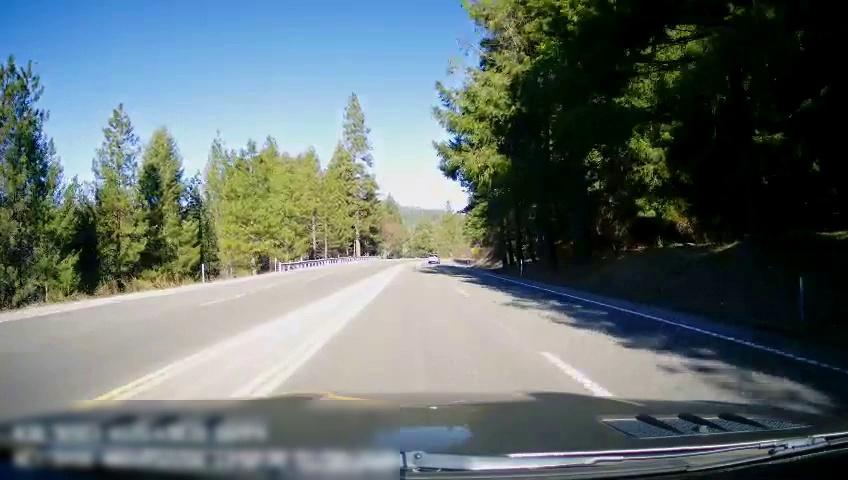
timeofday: Day
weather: Sunny
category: Drivable Space
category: Vehicles | SUV
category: Lanes | Current Lane
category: Lanes | Alternate Lane
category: Lanes | Current Lane
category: Lanes | Alternate Lane
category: Lanes | Opposite Lane
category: Lanes | Opposite Lane
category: Lanes | Opposite Lane
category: Lanes | Opposite Lane